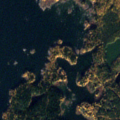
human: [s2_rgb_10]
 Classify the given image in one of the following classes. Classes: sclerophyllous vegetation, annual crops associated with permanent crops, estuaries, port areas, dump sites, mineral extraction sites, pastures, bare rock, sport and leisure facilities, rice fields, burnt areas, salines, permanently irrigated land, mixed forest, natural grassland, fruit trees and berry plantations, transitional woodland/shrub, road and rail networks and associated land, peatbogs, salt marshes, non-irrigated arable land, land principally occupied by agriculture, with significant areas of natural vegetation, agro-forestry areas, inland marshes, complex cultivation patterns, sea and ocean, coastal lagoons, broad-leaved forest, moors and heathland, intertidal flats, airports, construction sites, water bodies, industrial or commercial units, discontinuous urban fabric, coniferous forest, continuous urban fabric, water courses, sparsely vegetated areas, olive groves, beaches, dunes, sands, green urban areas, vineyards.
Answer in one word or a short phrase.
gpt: coniferous forest, mixed forest, sea and ocean